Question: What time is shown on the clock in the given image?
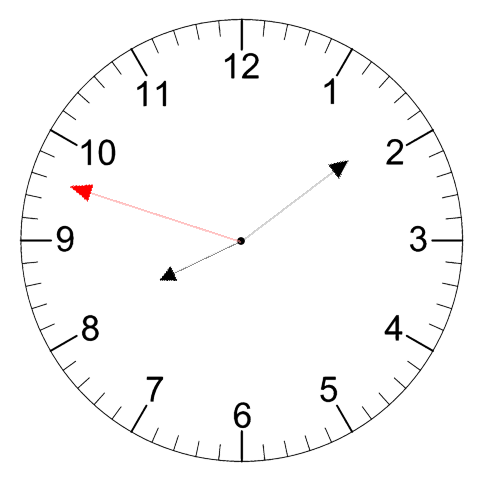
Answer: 08:08:48